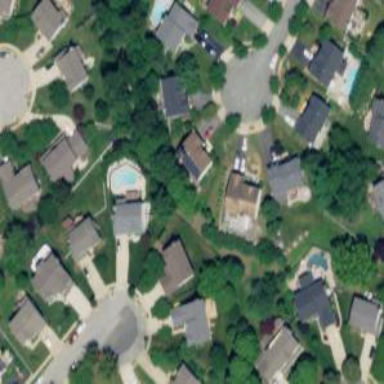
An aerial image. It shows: Residential area within neighborhood.